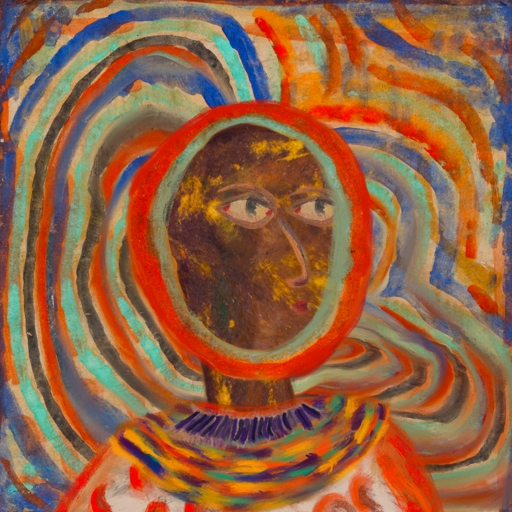
Background: Sisters, Head And Neck Side: Comrade, Face Side: GypsyMother, Bust: Rupkatha, Hair Side: Sisters, Head Accessory: Blank, Second Necklace: An_Impression_2, Necklace: HillGirl, Baby: Blank